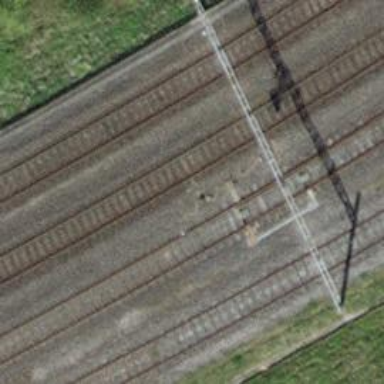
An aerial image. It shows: Railway switch.